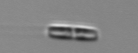
Label: pennate